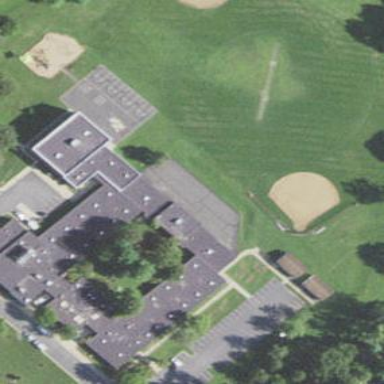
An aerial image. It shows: Baseball/softball pitch for leisure and sports activities.